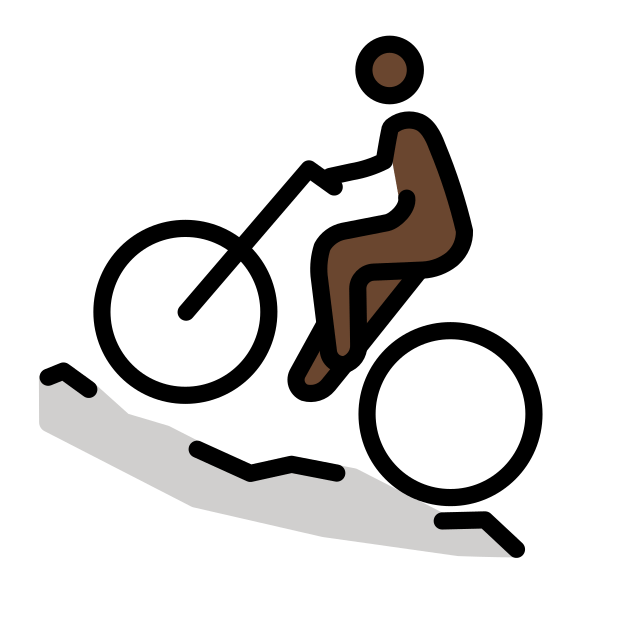
man mountain biking: dark skin tone